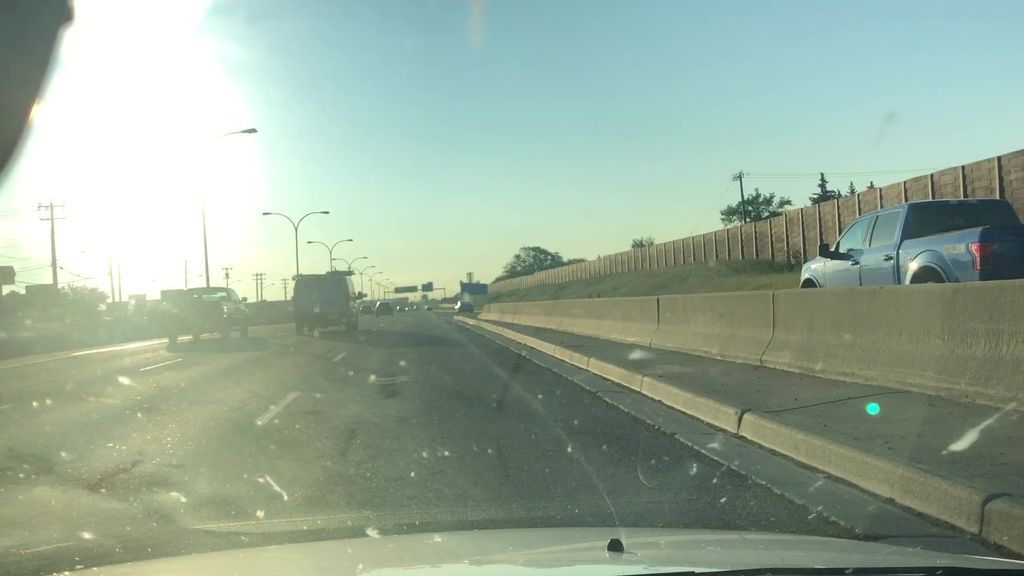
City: edmonton